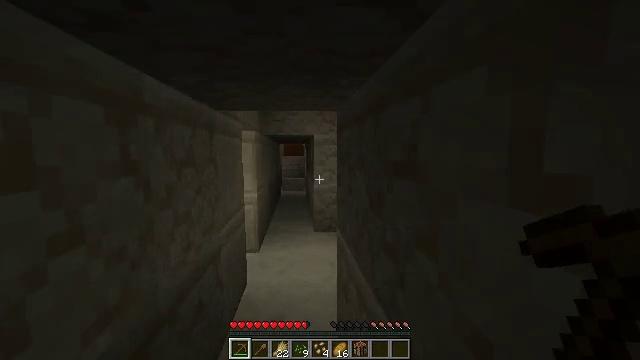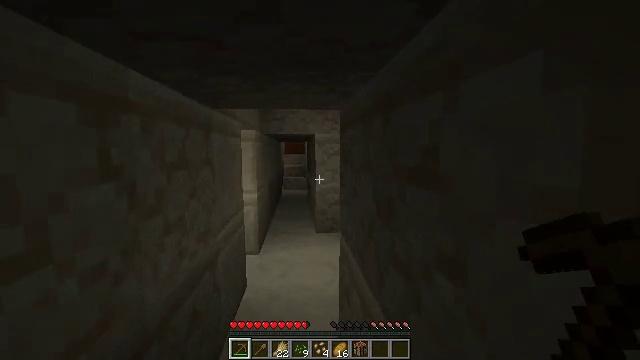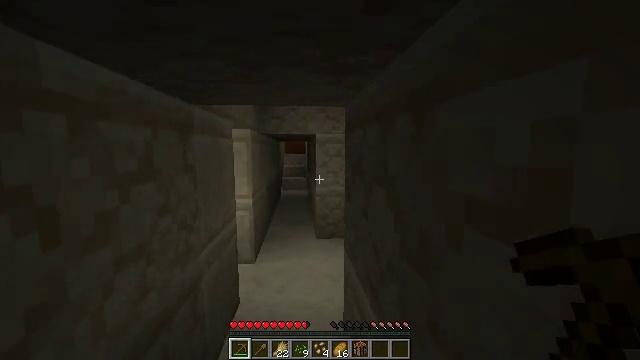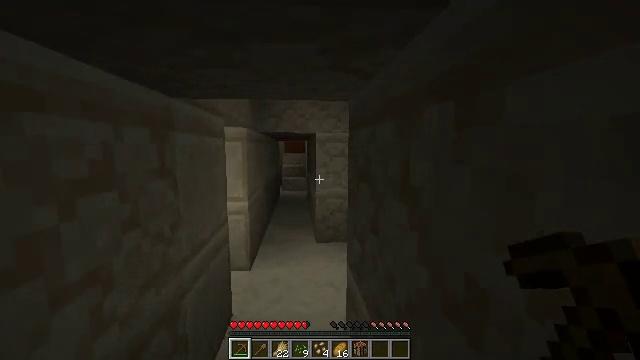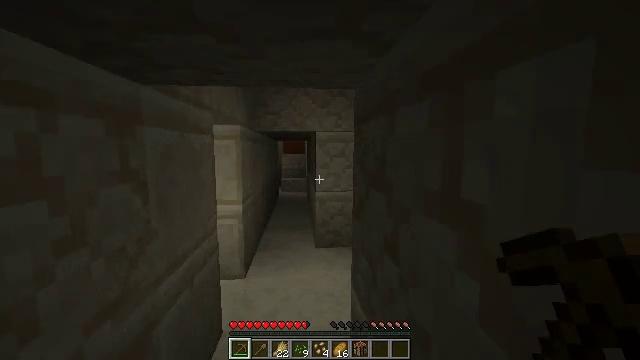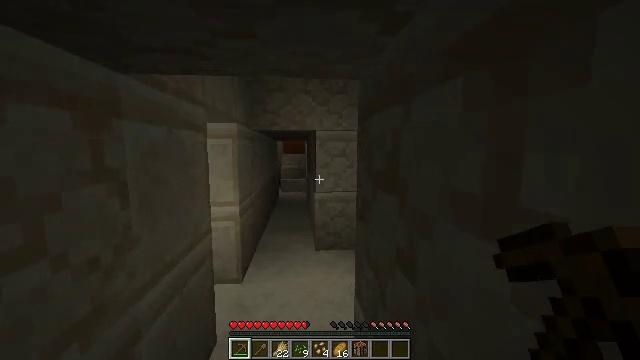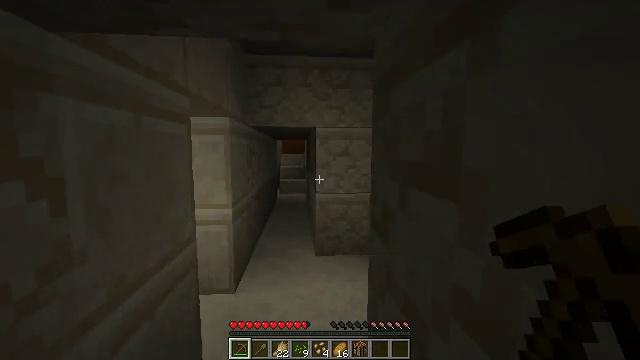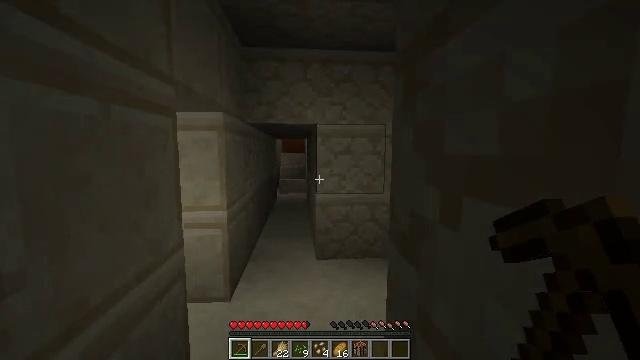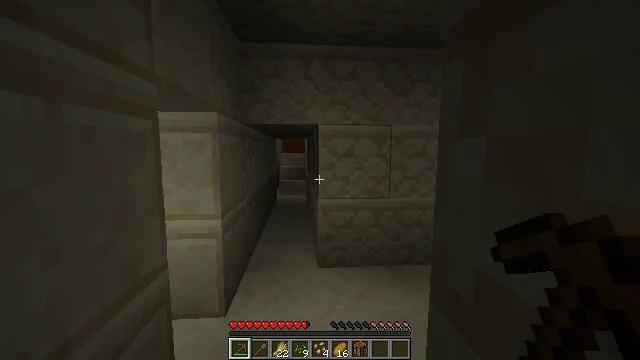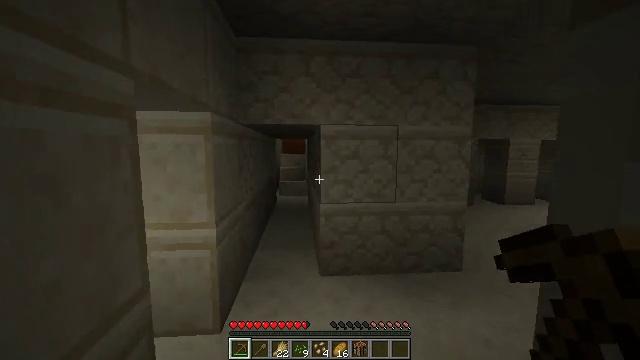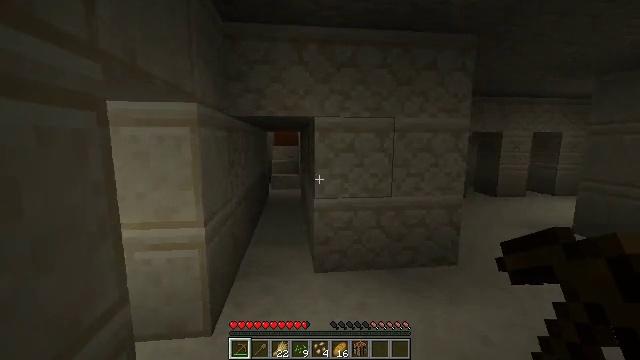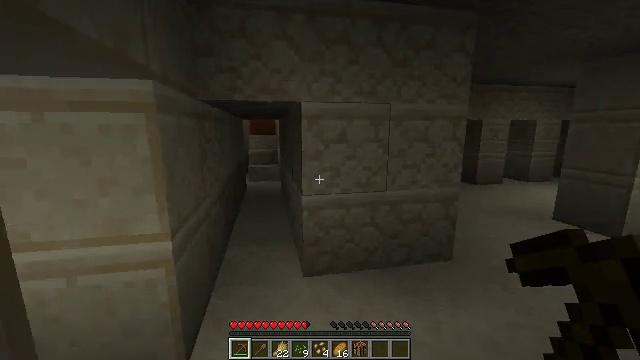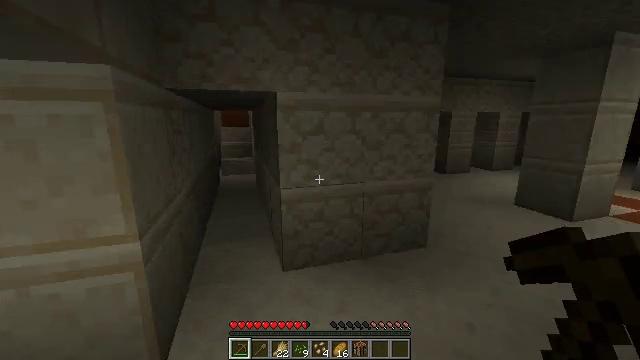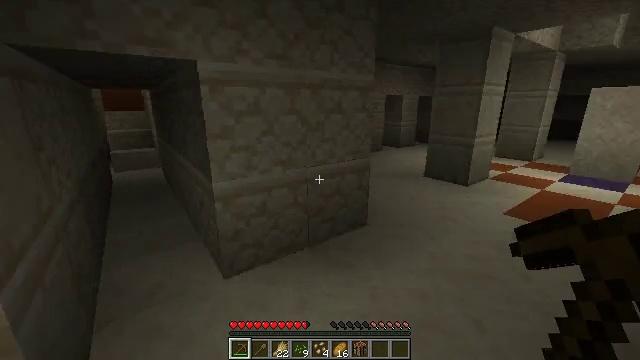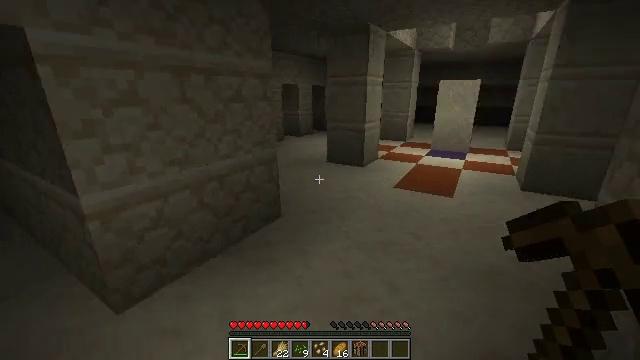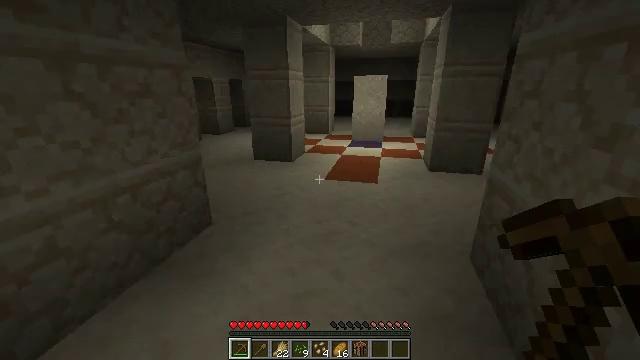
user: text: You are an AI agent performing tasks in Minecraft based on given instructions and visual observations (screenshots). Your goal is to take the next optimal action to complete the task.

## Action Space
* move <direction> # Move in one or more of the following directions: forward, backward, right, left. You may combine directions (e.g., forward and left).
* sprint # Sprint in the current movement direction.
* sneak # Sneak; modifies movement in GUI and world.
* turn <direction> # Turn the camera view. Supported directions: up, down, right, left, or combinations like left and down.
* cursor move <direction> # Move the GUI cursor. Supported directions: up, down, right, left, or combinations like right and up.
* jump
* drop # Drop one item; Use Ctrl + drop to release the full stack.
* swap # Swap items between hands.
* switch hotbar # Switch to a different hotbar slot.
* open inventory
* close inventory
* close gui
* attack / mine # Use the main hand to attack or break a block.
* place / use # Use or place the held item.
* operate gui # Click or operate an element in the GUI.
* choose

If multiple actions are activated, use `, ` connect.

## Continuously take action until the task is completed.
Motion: motion action
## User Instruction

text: Gather orange terracotta blocks.
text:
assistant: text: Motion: move forward
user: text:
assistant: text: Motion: move forward
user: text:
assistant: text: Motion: move forward
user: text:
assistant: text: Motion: move forward
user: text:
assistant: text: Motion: move forward
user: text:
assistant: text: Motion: move forward
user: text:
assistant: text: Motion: move forward
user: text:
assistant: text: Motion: move forward
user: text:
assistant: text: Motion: move forward
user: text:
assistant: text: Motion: move forward, turn right and down
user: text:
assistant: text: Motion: move forward and move left, turn right and down
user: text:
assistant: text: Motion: move forward and move left, turn right and down
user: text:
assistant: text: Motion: move forward and move left, turn right and down
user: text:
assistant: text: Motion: move forward and move left, turn right and down
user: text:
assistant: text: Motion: turn right and down
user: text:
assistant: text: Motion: turn right
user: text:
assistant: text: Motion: no_op
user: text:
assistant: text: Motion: no_op
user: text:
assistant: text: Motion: no_op
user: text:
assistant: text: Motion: no_op
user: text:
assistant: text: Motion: no_op
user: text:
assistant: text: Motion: no_op
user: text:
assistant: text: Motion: no_op
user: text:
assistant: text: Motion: no_op
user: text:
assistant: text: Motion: turn left
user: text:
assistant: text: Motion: turn left and up
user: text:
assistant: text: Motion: turn left and up
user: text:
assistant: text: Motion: turn left and up
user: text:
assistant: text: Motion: turn left and up
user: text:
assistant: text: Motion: no_op